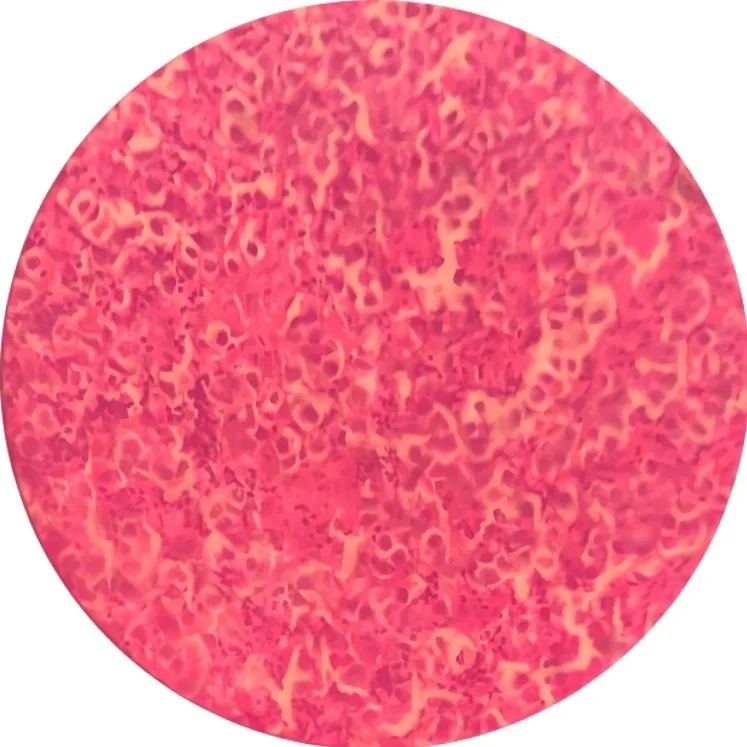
Sheets of large epithelial cells with clearing nuclei and prominent nucleoli at 40X magnification.
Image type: pathology (h&e)